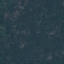
Land use / land cover: Forest